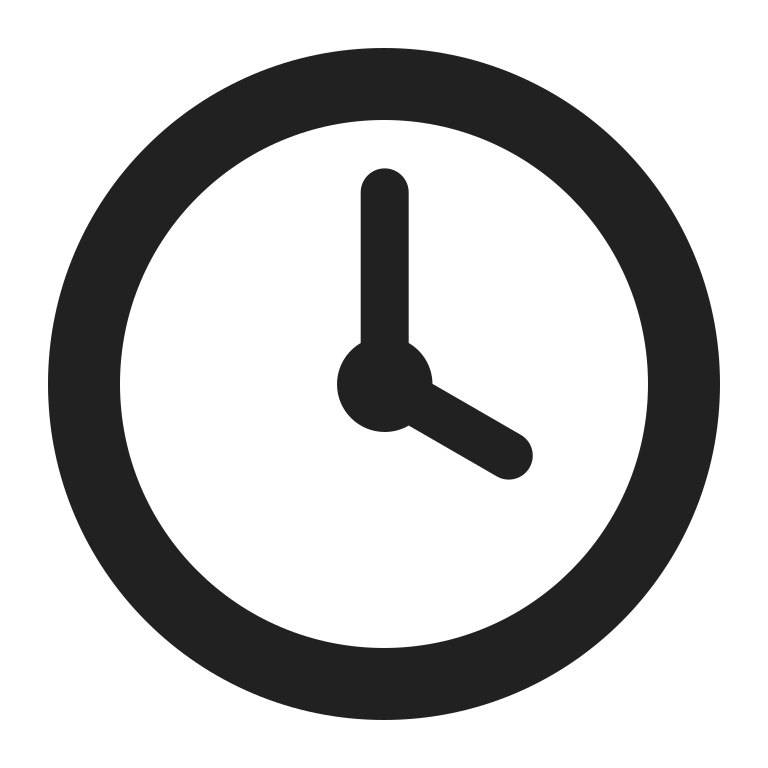
four oclock high contrast